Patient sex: M
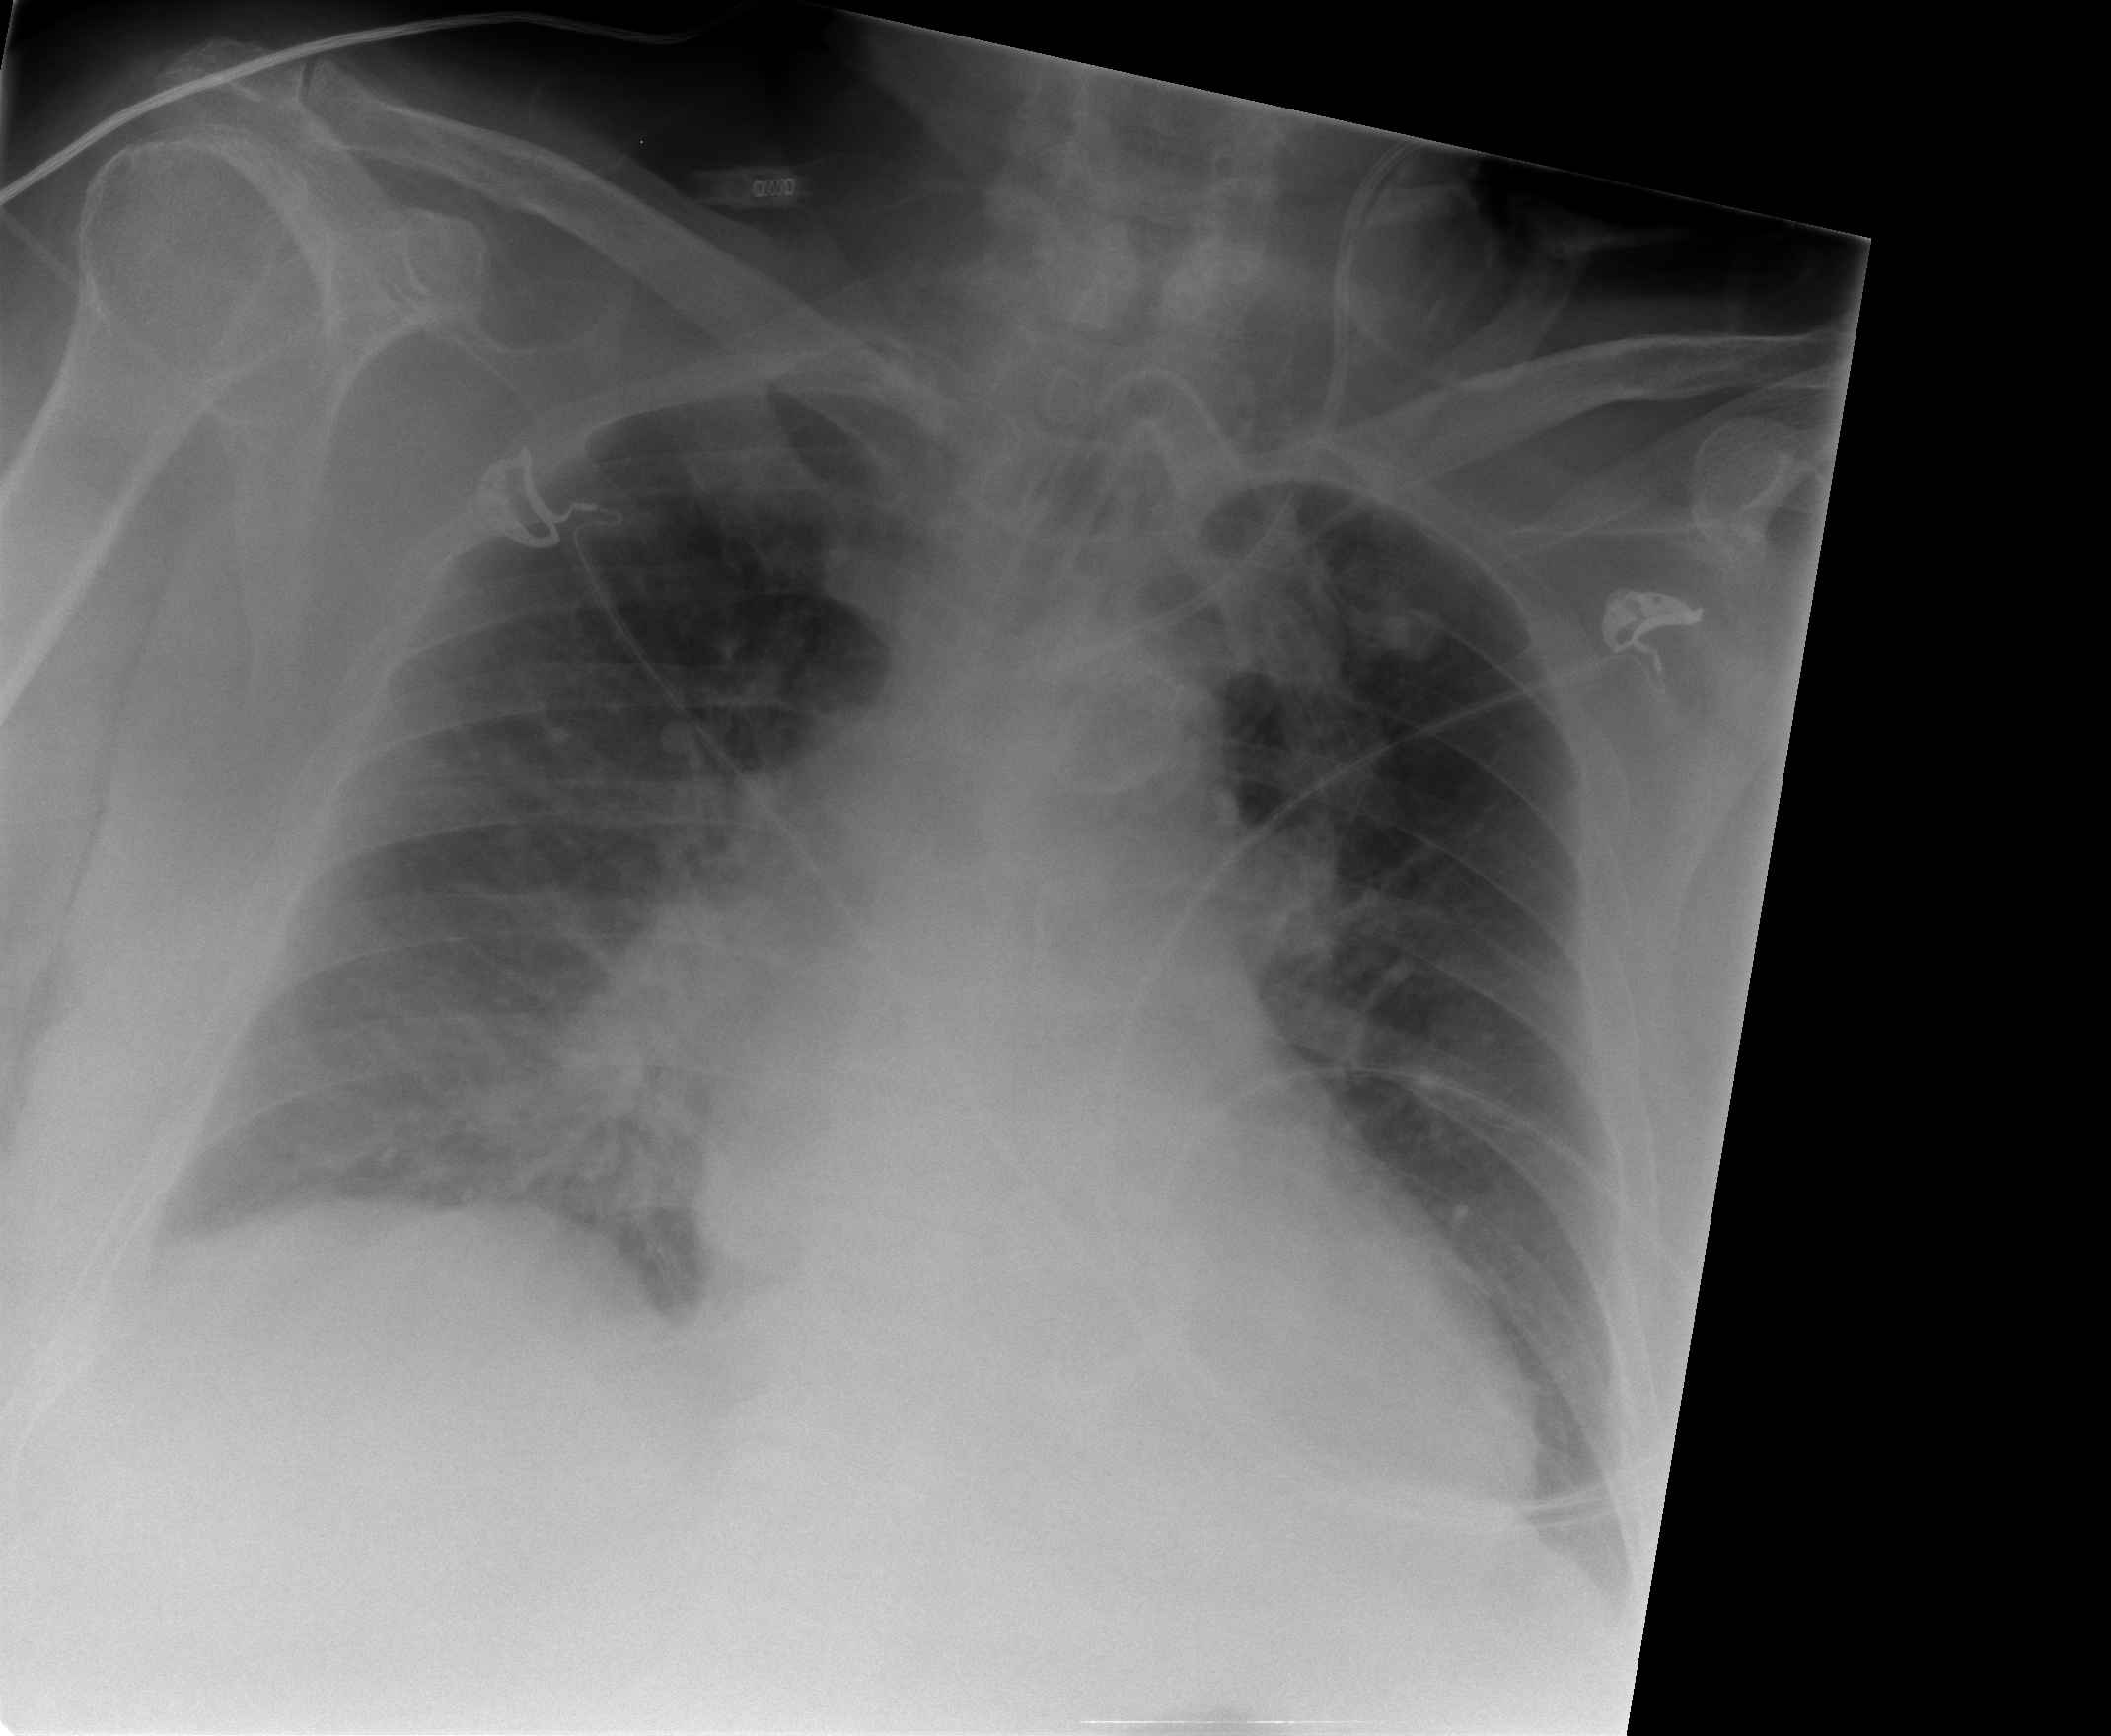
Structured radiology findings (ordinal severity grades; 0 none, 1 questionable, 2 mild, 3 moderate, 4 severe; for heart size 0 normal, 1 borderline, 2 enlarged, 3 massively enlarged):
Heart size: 0
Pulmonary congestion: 2
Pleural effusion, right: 2
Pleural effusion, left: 2
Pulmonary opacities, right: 1
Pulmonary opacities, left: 0
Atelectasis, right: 0
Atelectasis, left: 1